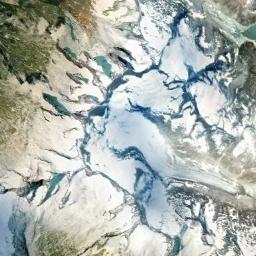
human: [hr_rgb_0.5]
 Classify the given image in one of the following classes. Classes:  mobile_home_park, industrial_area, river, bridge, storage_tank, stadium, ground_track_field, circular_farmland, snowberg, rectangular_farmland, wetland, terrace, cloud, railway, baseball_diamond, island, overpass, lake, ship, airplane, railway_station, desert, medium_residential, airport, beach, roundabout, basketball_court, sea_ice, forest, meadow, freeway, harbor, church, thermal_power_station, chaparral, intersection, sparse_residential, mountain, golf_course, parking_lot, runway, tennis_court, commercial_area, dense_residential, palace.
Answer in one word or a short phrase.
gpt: snowberg